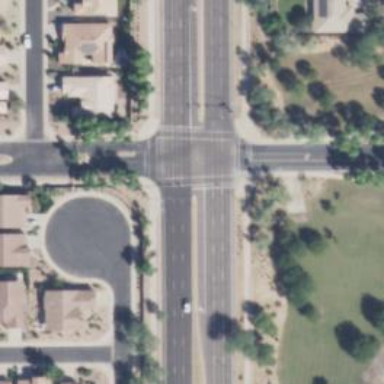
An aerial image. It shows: Solid stop line on the road.